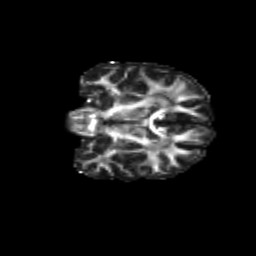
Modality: FA
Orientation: coronal
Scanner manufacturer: siemens
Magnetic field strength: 3 T
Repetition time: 9.2 s
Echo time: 0.084 s